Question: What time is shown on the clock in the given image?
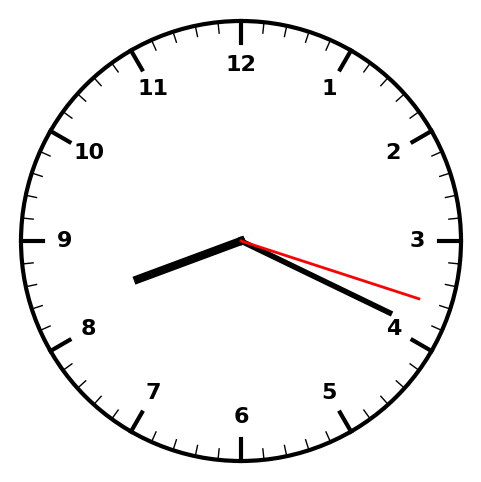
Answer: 08:19:18